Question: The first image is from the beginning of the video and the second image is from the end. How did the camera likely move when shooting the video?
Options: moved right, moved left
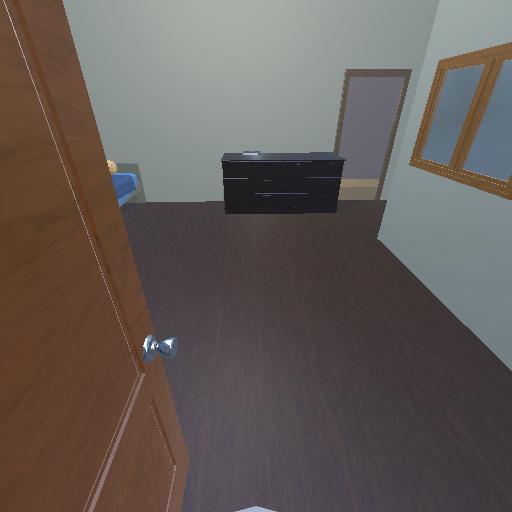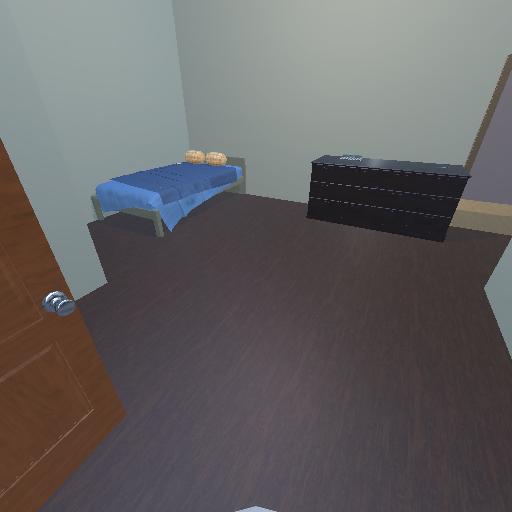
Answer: moved right